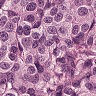
Metastatic tissue present: yes